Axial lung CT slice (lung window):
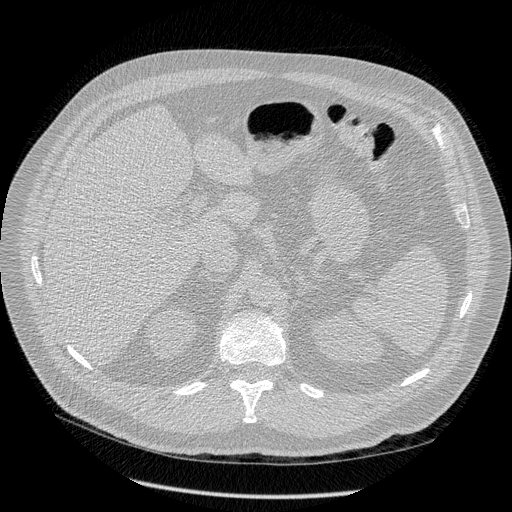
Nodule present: no